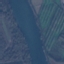
Land use / land cover: River